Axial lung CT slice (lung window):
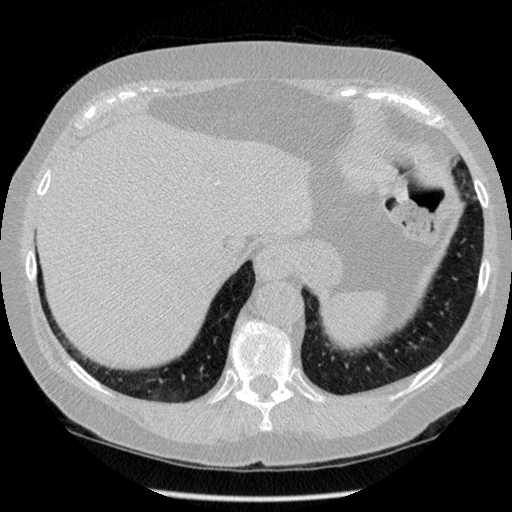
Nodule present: no